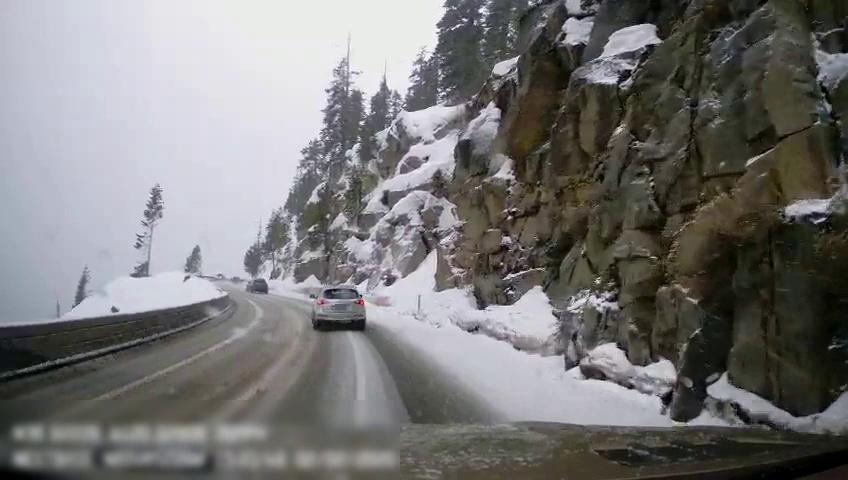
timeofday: Day
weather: Snowy
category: Drivable Space
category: Vehicles | SUV
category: Vehicles | Car
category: Vehicles | SUV